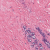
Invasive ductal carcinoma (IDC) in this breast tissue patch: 0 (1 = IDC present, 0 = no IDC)